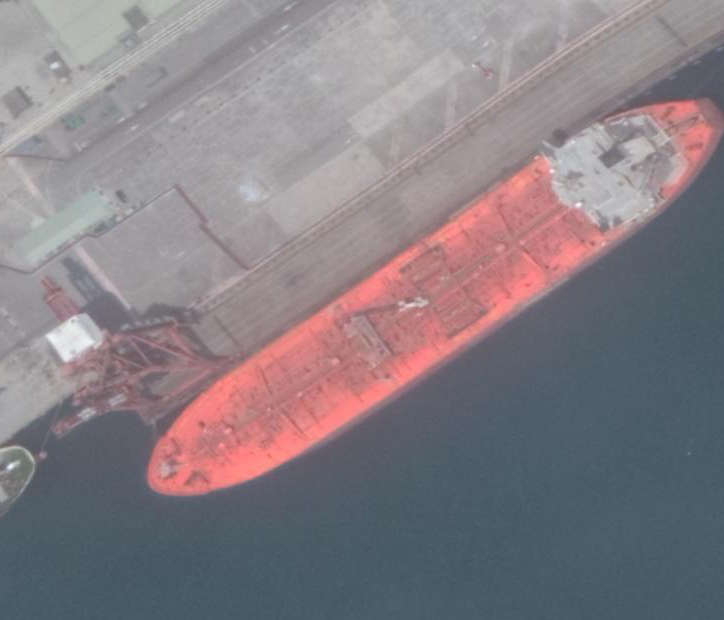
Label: Tank_ship